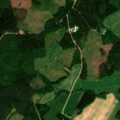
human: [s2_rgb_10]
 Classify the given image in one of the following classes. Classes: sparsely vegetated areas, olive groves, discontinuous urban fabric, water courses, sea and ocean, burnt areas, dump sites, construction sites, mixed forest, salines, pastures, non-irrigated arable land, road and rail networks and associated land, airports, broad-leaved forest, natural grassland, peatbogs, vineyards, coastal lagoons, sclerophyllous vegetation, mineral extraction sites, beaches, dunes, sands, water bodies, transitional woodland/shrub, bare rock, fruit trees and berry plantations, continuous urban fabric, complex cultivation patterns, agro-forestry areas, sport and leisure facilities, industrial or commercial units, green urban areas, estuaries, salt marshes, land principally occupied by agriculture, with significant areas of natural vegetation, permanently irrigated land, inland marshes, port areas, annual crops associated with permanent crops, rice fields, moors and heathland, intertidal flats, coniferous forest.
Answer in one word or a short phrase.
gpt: non-irrigated arable land, land principally occupied by agriculture, with significant areas of natural vegetation, coniferous forest, mixed forest